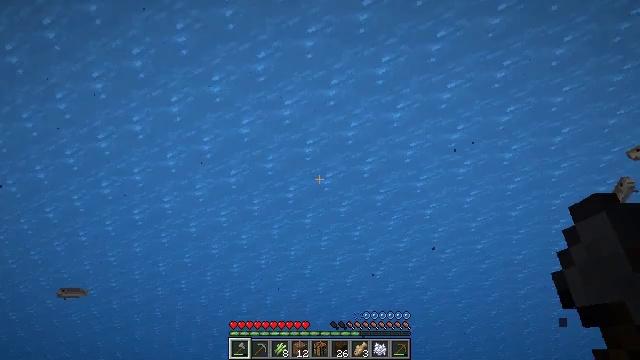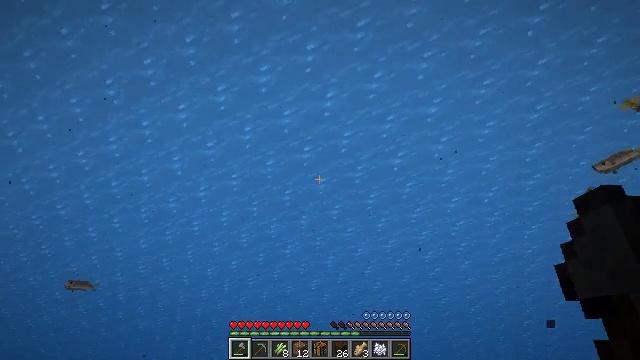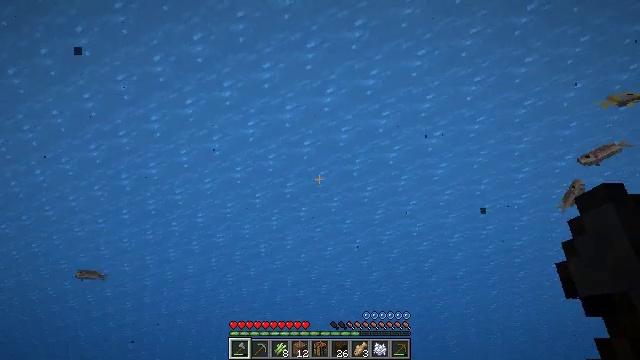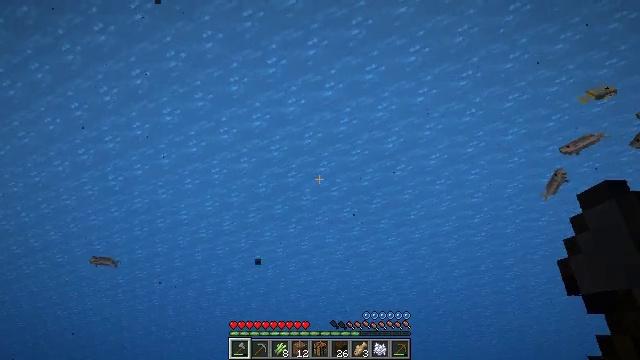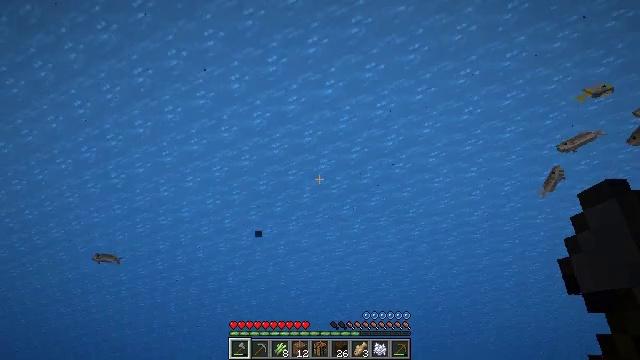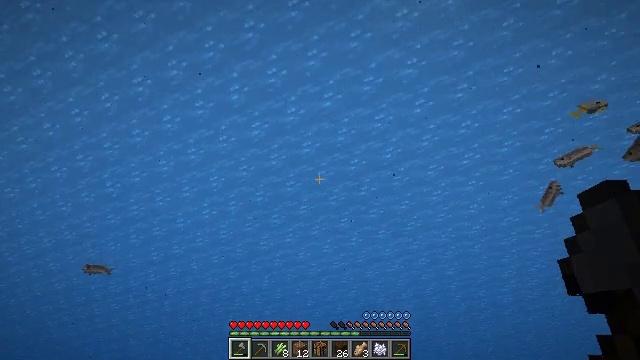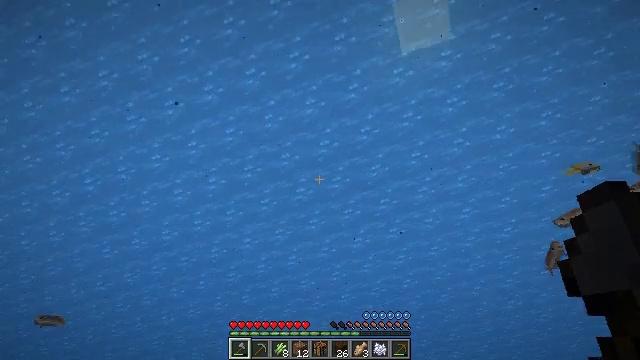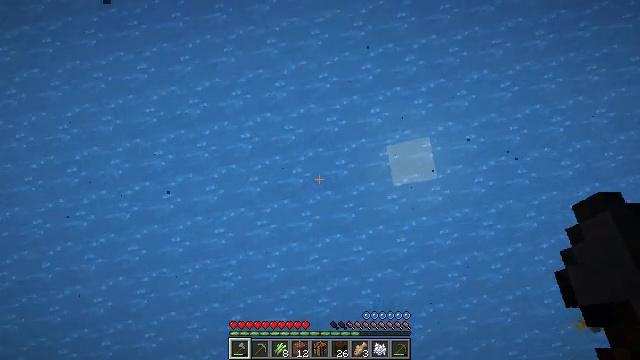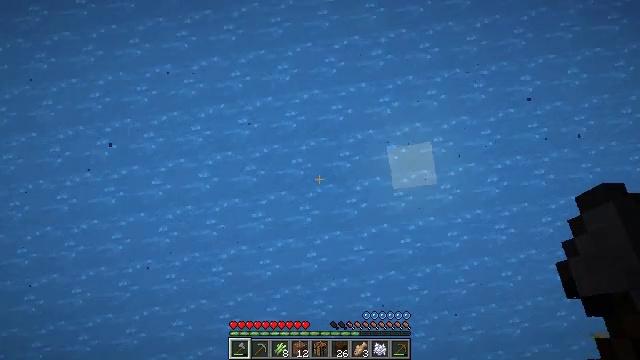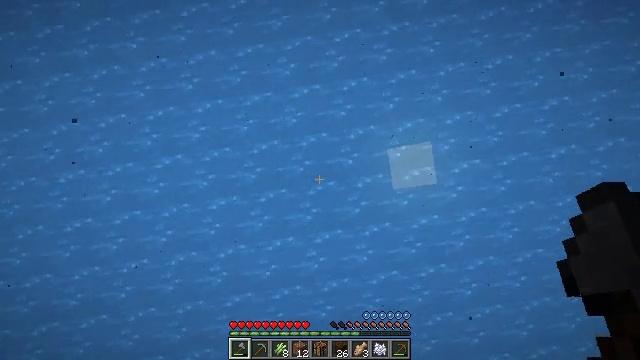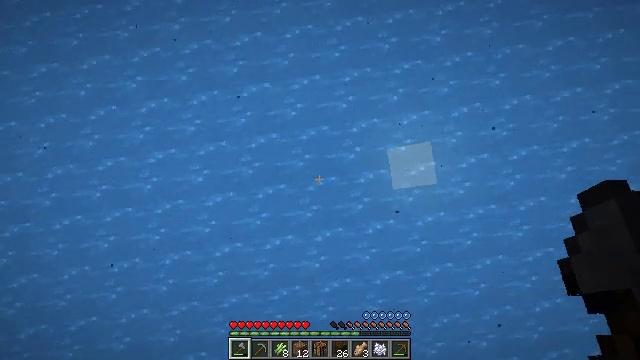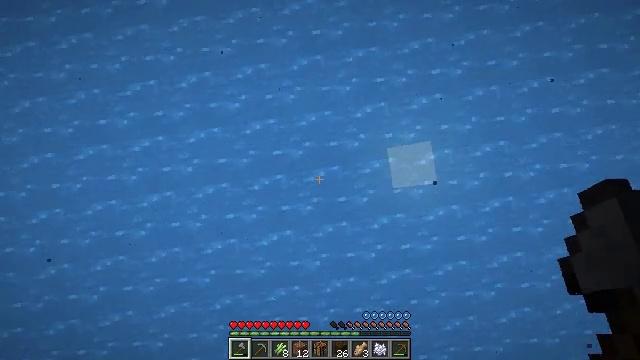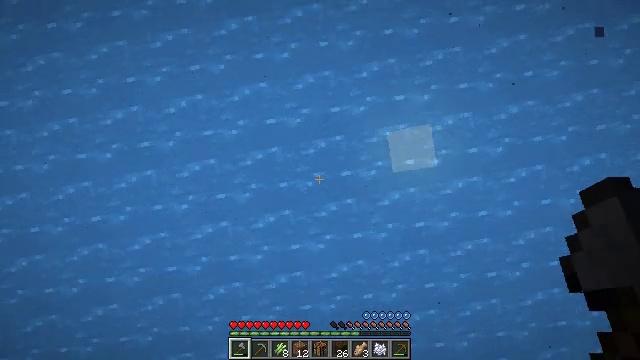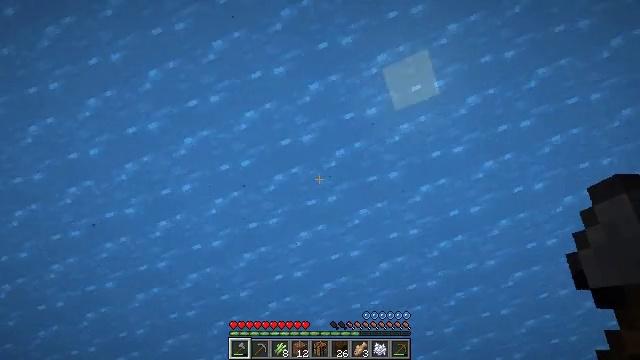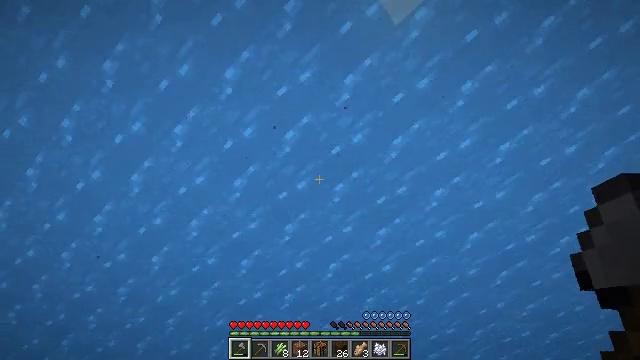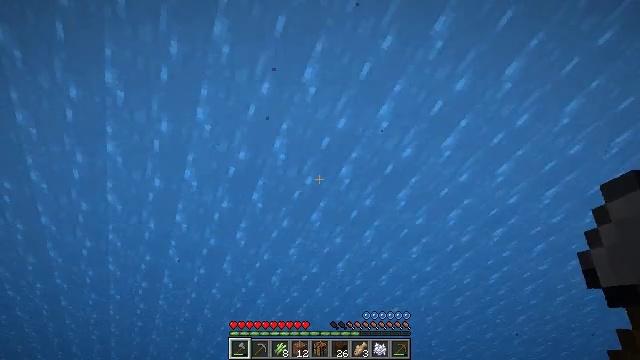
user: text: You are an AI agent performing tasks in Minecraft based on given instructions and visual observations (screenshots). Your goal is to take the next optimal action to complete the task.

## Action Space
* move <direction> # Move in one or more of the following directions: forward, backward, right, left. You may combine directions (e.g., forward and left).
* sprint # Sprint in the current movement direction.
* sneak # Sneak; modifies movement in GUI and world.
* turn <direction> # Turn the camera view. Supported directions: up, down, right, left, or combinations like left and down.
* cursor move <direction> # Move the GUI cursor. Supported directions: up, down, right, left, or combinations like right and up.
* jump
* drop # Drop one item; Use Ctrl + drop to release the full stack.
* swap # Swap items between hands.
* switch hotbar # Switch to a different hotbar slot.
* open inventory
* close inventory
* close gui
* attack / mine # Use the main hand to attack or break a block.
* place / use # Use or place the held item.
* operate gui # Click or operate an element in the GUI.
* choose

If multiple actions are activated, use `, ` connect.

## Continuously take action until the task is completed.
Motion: motion action
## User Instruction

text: Hunt a tropical fish.
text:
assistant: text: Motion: move forward, sprint, turn right and up
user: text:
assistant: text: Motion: move forward, sprint
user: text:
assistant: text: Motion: move forward, sprint, jump
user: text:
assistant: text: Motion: move forward, sprint, jump
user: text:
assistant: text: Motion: move forward, sprint, turn up, jump
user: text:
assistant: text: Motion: move forward, sprint, turn right and up, jump
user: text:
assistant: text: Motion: move forward, sprint, turn right and up, jump
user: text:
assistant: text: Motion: move forward, sprint, turn right and up, jump
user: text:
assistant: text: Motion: move forward, sprint, jump
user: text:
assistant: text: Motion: move forward, sprint, jump
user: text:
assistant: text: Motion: move forward, sprint, jump
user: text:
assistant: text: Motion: move forward, sprint, turn left and down, jump
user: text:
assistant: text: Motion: move forward, sprint, turn left and down, jump
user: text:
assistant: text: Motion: move forward, sprint, turn left and down, jump
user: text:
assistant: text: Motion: move forward, sprint, turn left and down, jump
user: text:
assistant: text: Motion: move forward, sprint, turn left and down, jump
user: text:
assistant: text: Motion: move forward, sprint, turn left, jump
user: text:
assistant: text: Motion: move forward and move left, sprint, turn left and down, jump
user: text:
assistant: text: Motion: move forward and move left, sprint, turn left, jump
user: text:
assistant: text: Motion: move forward and move left, sprint, jump
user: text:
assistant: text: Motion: move forward and move left, sprint, jump
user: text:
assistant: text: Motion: move forward and move left, sprint, turn right, jump
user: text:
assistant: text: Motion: move forward and move left, sprint, turn left and down, jump
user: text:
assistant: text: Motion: move forward and move left, sprint, turn left and down, jump
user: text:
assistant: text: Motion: move forward, sprint, turn down, jump
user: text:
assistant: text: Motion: move forward, sprint, turn right and down, jump
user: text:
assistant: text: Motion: move forward, sprint, turn right and down, jump
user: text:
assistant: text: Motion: move forward, sprint, turn right and down, jump
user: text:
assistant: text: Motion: move forward, sprint
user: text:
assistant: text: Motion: move forward and move left, sprint